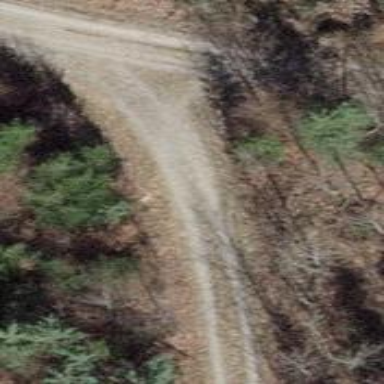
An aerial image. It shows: Gravel track with Grade 3 quality.